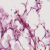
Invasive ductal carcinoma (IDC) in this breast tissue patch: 0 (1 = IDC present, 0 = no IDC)